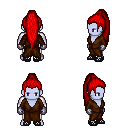
a pixel art fantasy rpg character, male body template, dark elf, purple skin, brown robe, white pants, red extra-long topknot hairstyle, metal gloves, ghillies, four views (front, back, left, right), 2x2 character sprite sheet, small pixel art, hard edges, no anti-aliasing